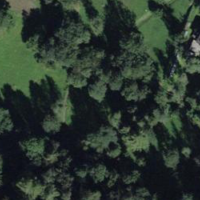
EUNIS habitat code: 43
Species observed at this site:
Caltha palustris